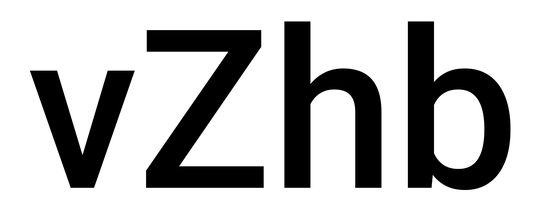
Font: Roboto_Medium